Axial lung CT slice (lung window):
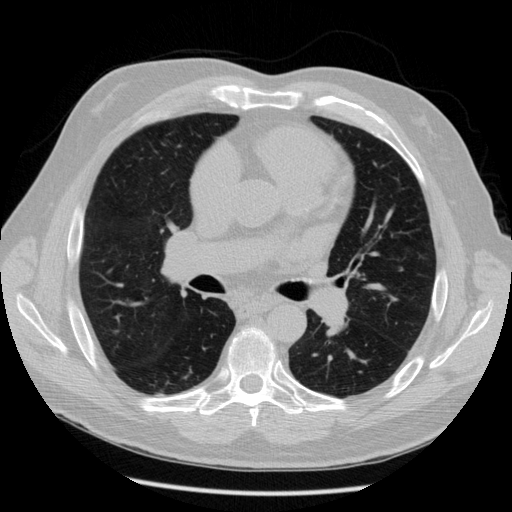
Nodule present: no